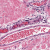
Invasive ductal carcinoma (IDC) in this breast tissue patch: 0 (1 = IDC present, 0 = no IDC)